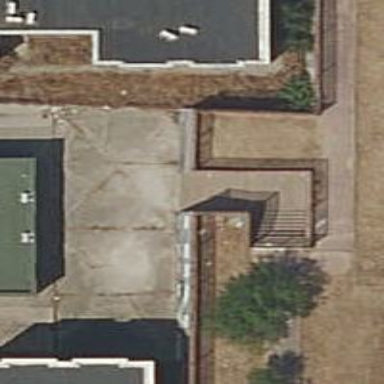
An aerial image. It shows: Fence with bar-type bars.